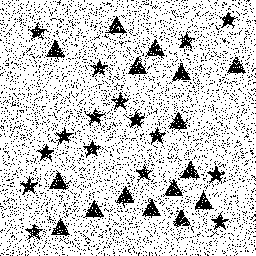
Squares: 0
Triangles: 16
Stars: 16
Total shapes: 32